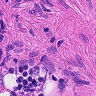
Metastatic tissue present: no